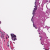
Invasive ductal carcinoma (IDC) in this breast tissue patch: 0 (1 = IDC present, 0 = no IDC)